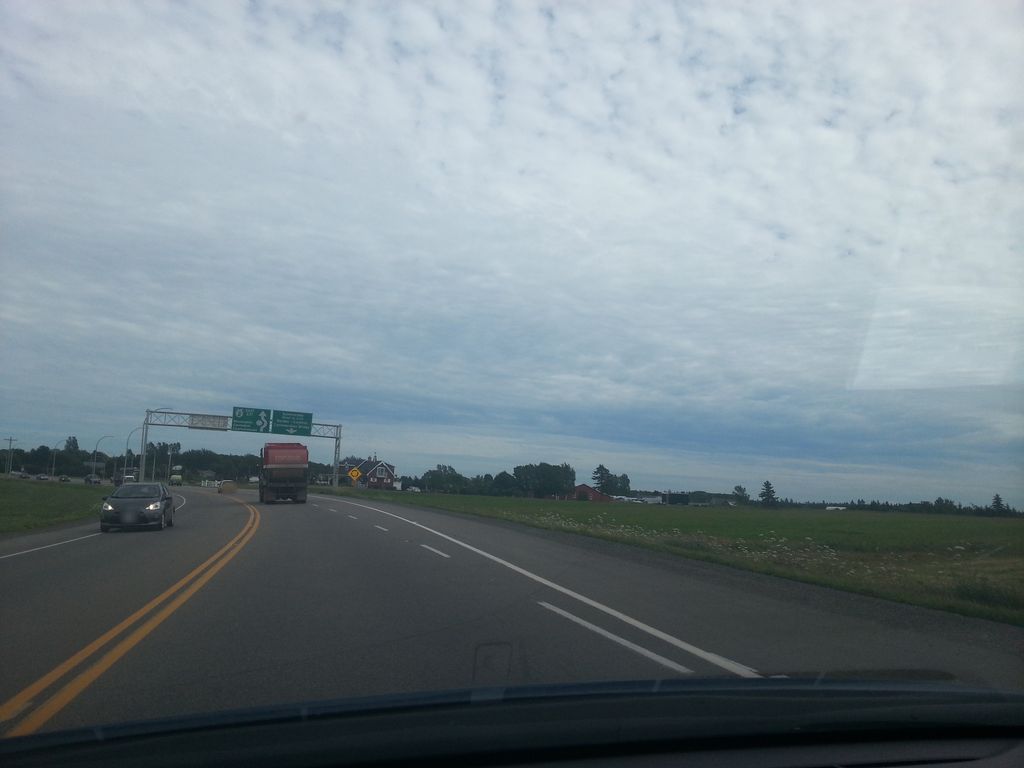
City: charlottetown